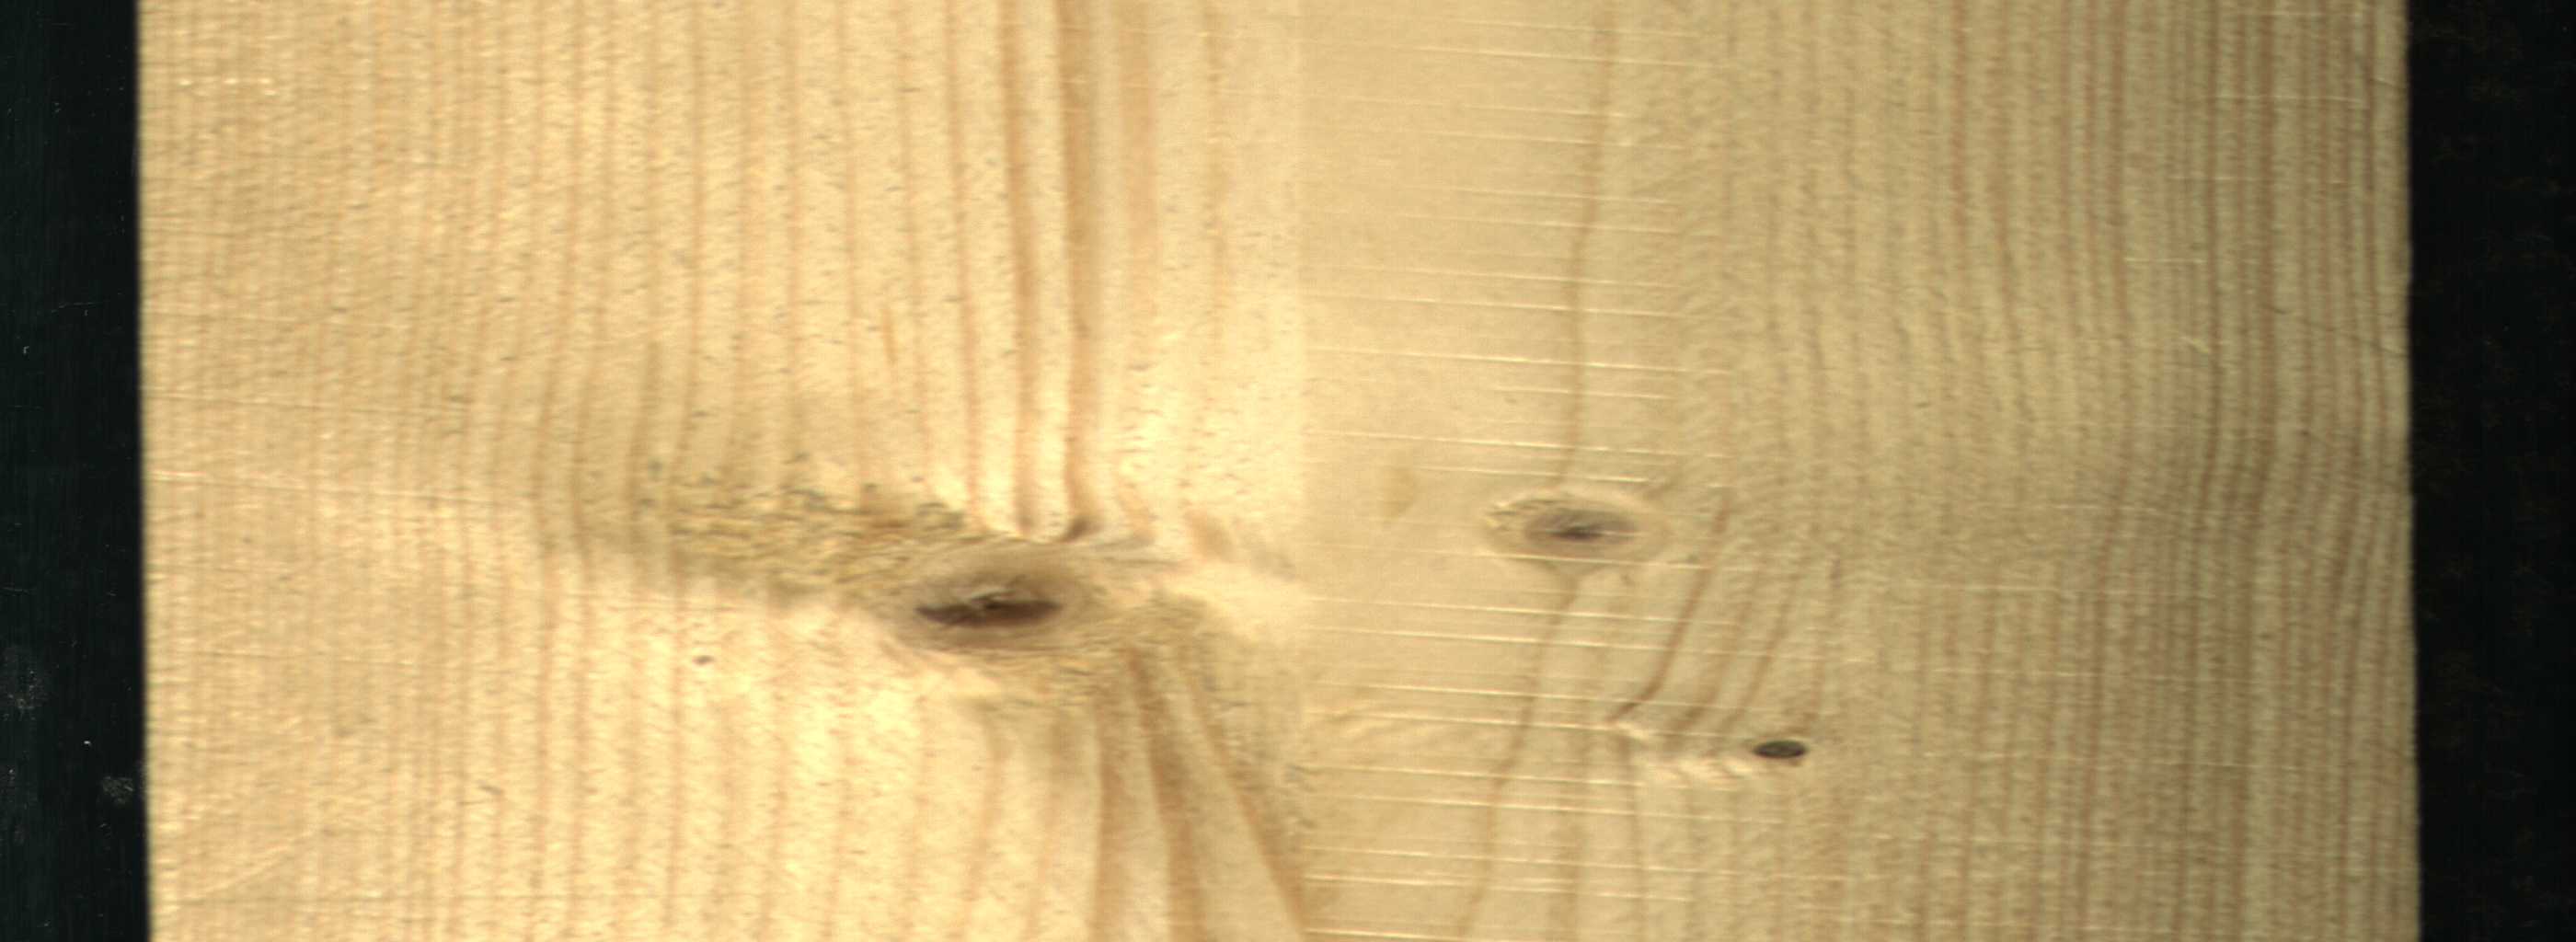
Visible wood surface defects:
Live_Knot
Live_Knot
Live_Knot